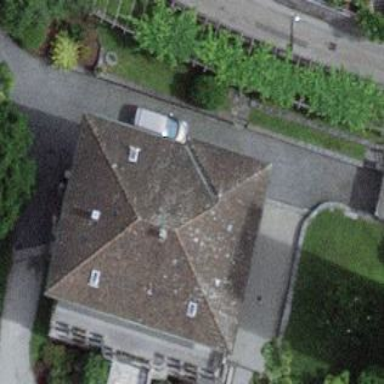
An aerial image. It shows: House with hipped roof.